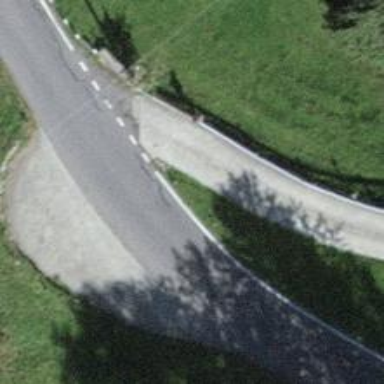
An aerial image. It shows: Passing place on the road.